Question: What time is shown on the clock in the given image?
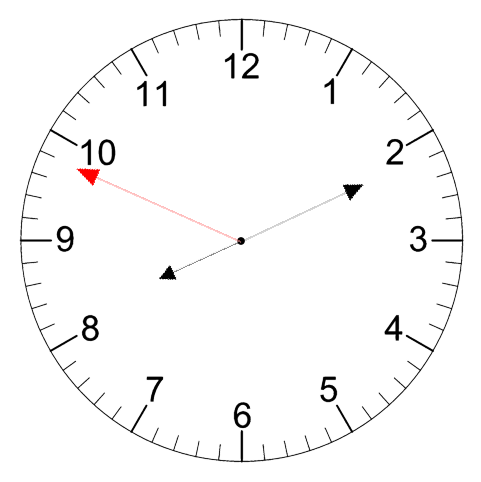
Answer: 08:10:49